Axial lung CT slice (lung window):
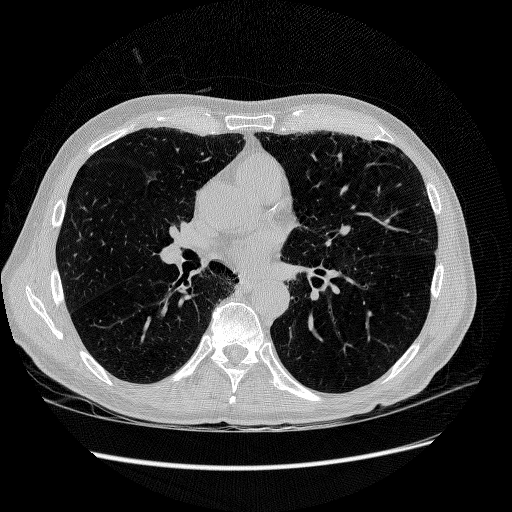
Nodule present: no